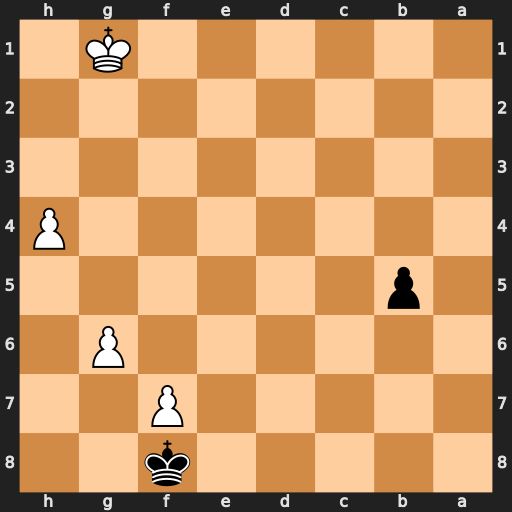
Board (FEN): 5k2/5P2/6P1/1p6/7P/8/8/6K1
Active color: b
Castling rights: -
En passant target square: -
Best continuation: b4 Kf2 b3 h5 b2 h6 b1=Q